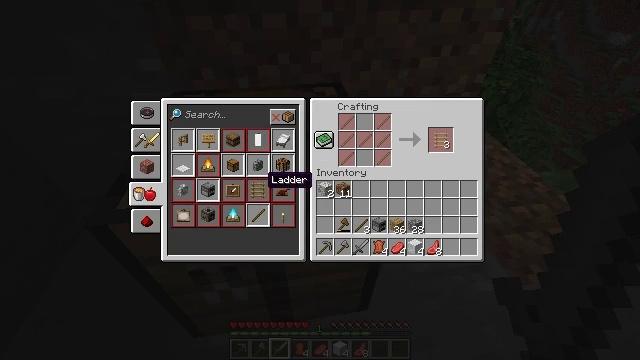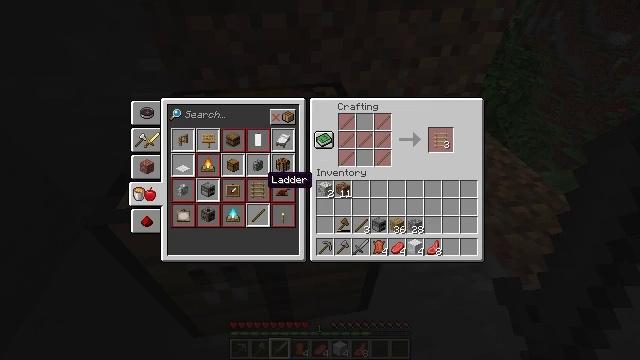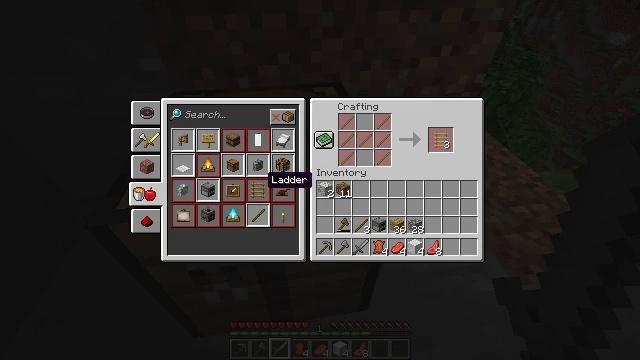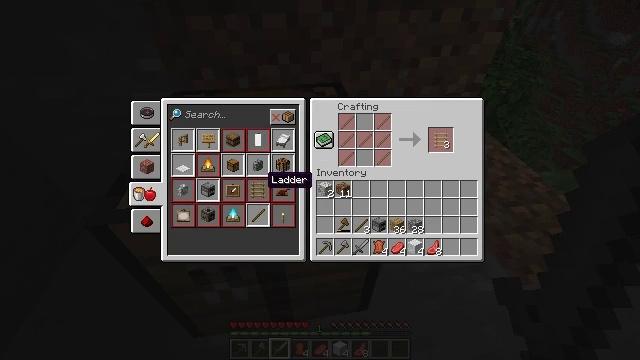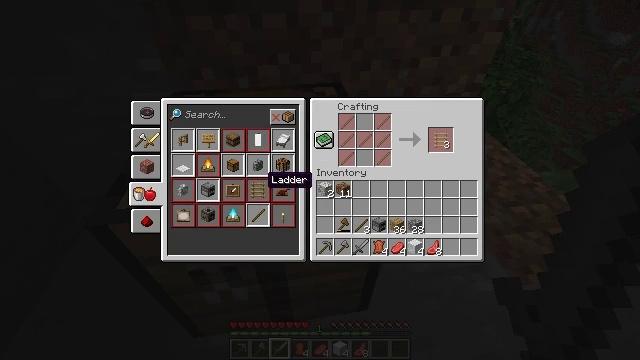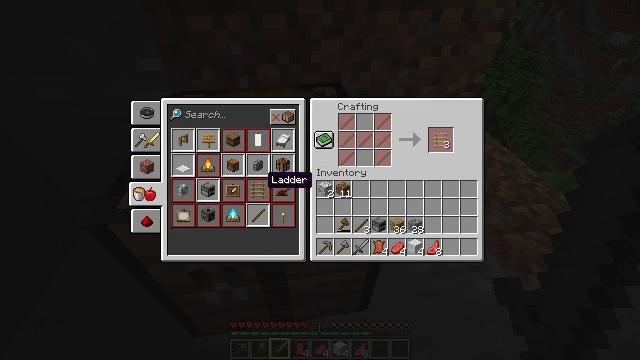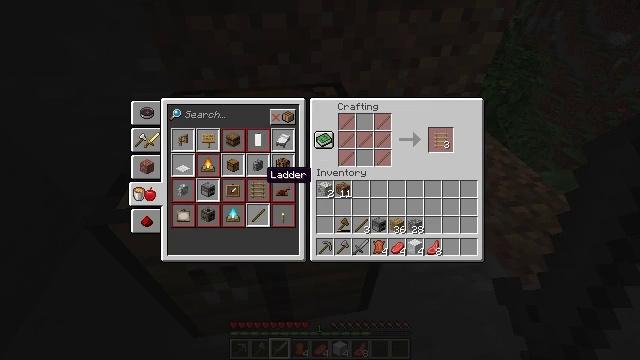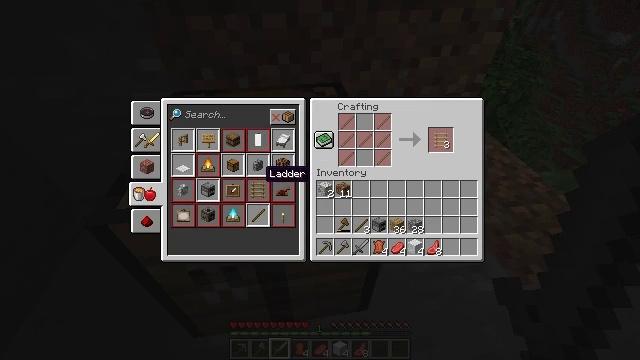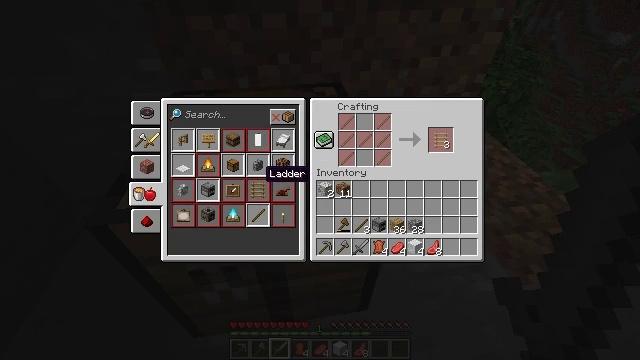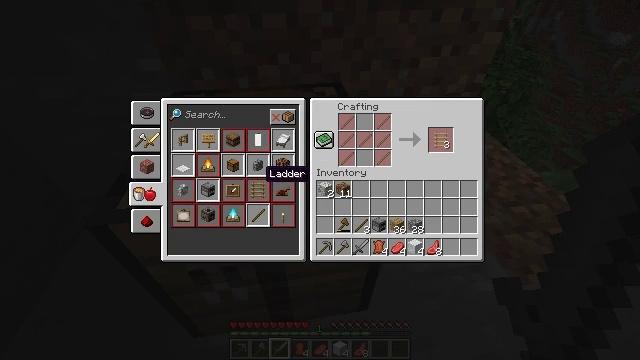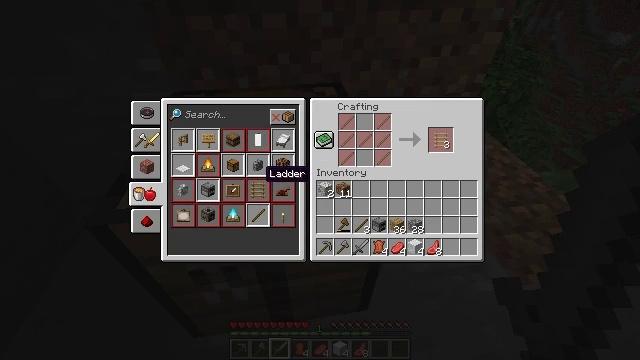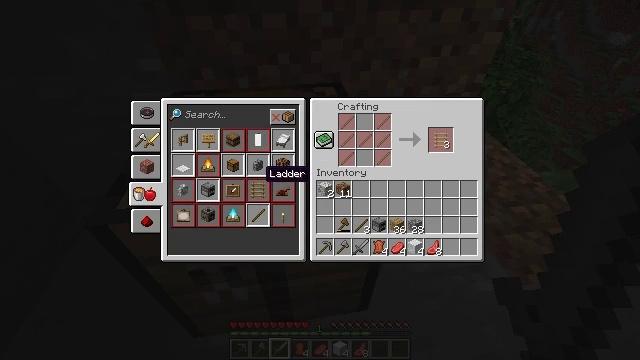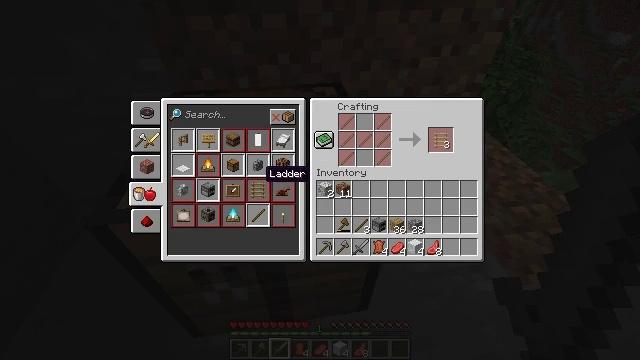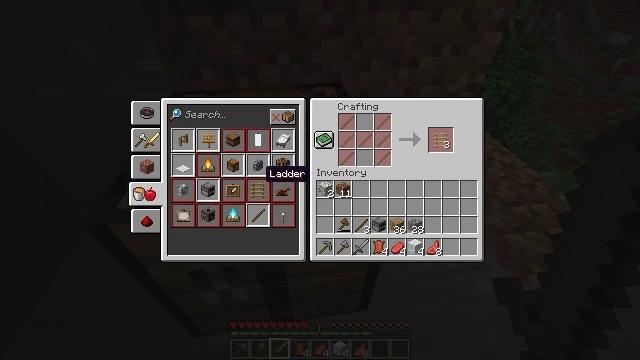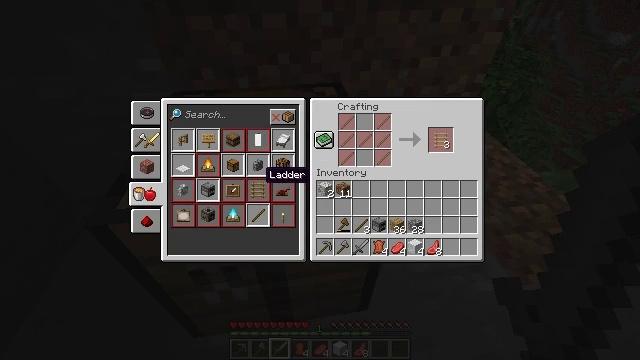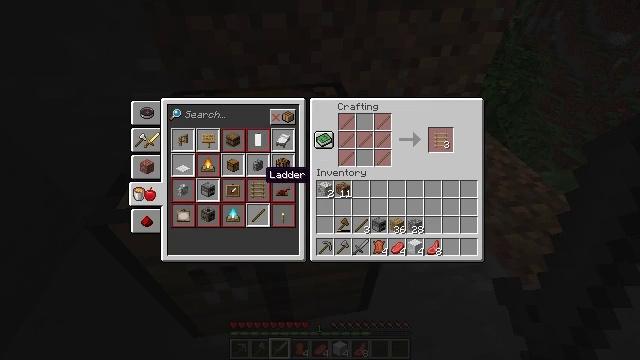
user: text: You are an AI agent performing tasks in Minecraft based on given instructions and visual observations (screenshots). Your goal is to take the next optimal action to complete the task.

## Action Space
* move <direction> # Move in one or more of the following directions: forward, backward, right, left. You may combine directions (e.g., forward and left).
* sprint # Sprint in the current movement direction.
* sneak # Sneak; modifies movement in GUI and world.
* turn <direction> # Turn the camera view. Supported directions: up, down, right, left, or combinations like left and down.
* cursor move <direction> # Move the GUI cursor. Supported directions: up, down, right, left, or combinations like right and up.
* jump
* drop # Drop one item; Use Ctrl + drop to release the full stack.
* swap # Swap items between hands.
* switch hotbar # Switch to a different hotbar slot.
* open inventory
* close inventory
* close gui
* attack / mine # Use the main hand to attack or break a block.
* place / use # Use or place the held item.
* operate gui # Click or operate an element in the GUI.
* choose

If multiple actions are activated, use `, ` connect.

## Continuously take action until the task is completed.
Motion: motion action
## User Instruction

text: Interact with the crafting table to obtain leather boots.
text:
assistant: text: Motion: no_op
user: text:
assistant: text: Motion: no_op
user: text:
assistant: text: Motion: no_op
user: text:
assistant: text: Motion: no_op
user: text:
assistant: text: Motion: no_op
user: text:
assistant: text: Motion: no_op
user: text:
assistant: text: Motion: no_op
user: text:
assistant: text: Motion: no_op
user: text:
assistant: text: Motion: no_op
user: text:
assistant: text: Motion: no_op
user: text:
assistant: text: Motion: no_op
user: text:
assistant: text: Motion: no_op
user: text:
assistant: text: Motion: no_op
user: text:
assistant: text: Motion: no_op
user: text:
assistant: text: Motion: no_op
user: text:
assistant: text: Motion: no_op
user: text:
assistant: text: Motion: no_op
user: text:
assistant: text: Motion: no_op
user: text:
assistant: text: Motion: no_op
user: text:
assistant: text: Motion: no_op
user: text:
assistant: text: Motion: no_op
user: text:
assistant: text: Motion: no_op
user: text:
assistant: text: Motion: no_op
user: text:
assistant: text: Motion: no_op
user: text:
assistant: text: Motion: no_op
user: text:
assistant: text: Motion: no_op
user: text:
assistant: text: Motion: no_op
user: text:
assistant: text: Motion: no_op
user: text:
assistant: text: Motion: no_op
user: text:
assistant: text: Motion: no_op